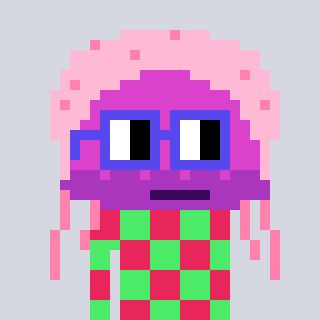
a pixel art character with square blue glasses, a jellyfish-shaped head and a teal-colored body on a cool background